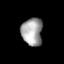
Tissue: prostate
Cell type: Fibroblasts
Senescence score: 0.8164
Nuclear area (px): 564
Mean DAPI intensity: 163.574